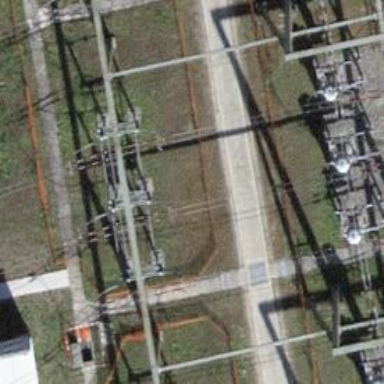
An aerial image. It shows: Insulator used in power systems.